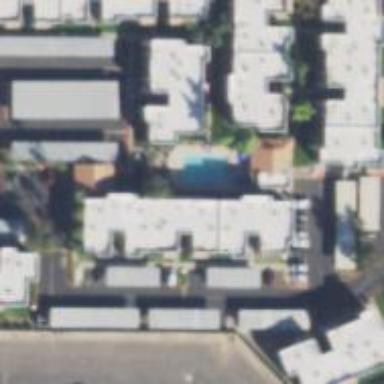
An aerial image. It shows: Swimming pool located in leisure land.